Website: apple
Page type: address-validator
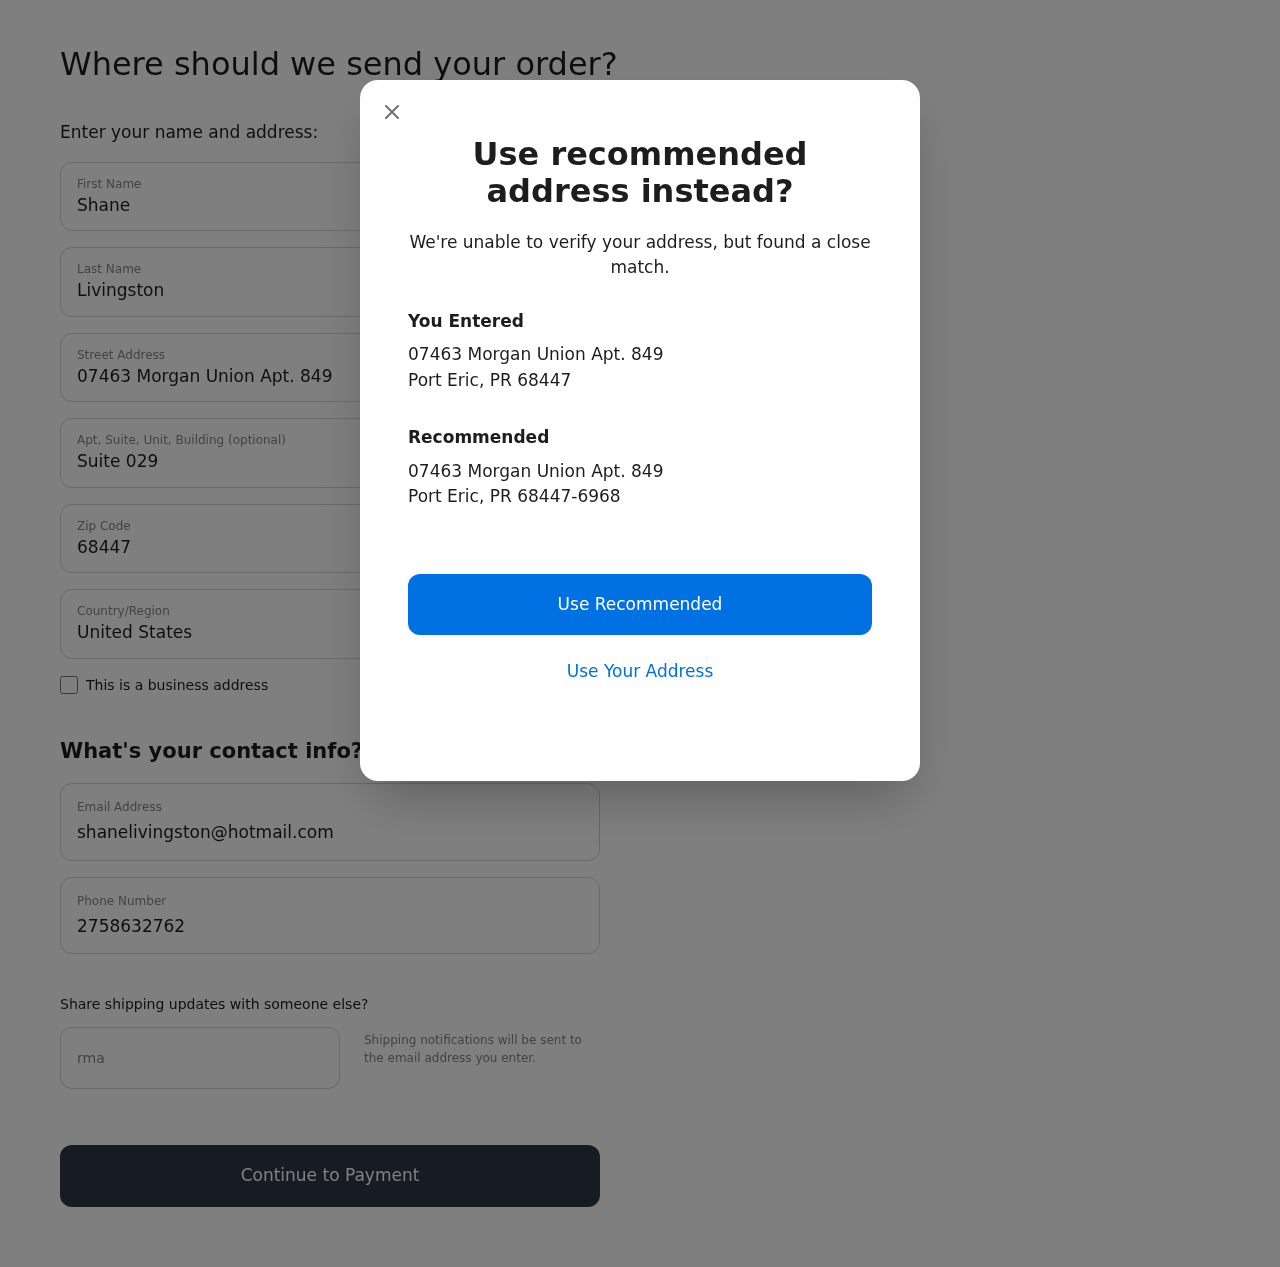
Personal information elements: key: PII_CITY
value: Port Eric
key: PII_COUNTRY
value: United States
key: PII_EMAIL
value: shanelivingston@hotmail.com
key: PII_FIRSTNAME
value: Shane
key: PII_GIFT_EMAIL
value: rmartin@yahoo.com
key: PII_LASTNAME
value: Livingston
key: PII_PHONE
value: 2758632762
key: PII_POSTCODE
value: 68447
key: PII_POSTCODE_FULL
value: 68447-6968
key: PII_STATE_ABBR
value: PR
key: PII_STREET
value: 07463 Morgan Union Apt. 849
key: PII_STREET2
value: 07463 Morgan Union Apt. 849
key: PII_STREET2
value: Suite 029
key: PII_CITY2
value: Port Eric
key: PII_STATE_ABBR2
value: PR